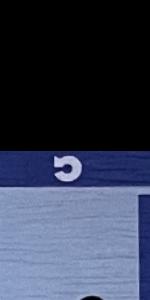
Label: Empty